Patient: sex F, age 65
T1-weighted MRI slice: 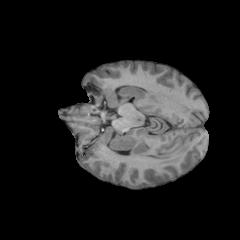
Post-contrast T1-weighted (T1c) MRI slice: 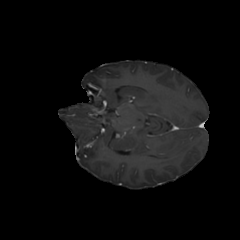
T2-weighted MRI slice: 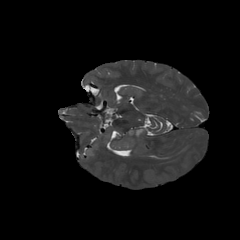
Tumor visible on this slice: yes
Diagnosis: Glioblastoma, IDH-wildtype
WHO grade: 4